【题型】选择题　【知识点】函数　【难度】easy
下列图象中，最符合函数 $y=x^{\frac{5}{4}}$ 的图象的是（ \quad ）

A.

B.

C.

D.

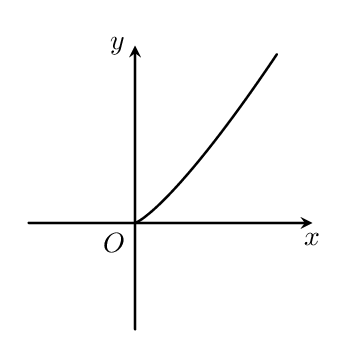
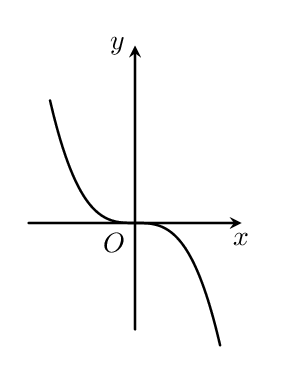
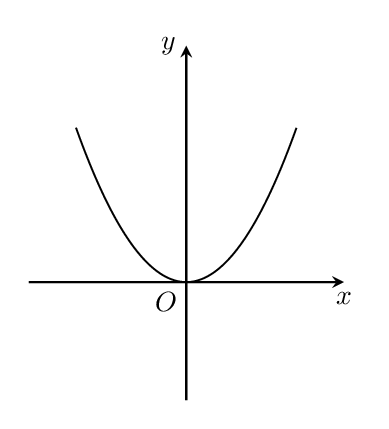
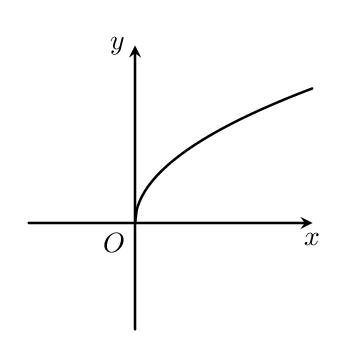
【解答】
【答案】 A

【解析】 由 $y=x^{\frac{5}{4}}=\sqrt[4]{x^5}$，函数的定义域为 $[0,+\infty)$，排除 BC，

因为 $\frac{5}{4}>1$，所以函数 $y=x^{\frac{5}{4}}$ 的图象呈现下凸的趋势，排除 D. 故选：A.